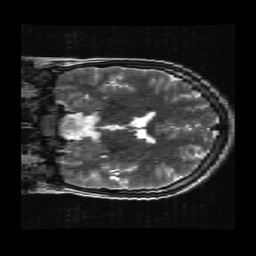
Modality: T2w
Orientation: coronal
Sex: female
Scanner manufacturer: ge
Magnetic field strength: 3 T
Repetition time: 5 s
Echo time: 0.1017 s